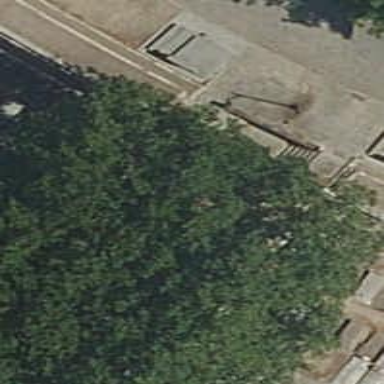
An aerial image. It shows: Concrete steps.